Question: image of the issue

When I try to remove the specified data from this dropdownlist I am still left with a selectable white space where the item use to be, this is the case even if I try to specify by id, I attached an image to demonstrate the issue. Any suggestions would be greatly appreciated
'''
{
contentElement.append(
$("<p>All boardrooms are available at this time.</p><br/>"),
$("<div style='margin-top:10%' />").attr("id", "selector").dxSelectBox({
placeholder: "Choose the boardroom you would like to book",
//
valueExpr: "id",
displayExpr: function(item) {
if(item && item.name != "Training Room" && item.name != "Ada Lovelace" && item.name != "Alexander G Bell")
return item.name + " " + '('+item.seats+ " "+'seats'+')';
},
onOpened: function(e){
e.component.option("dataSource", availBoardrooms)
e.component.getDataSource().reload();
},
onValueChanged: function(e){
$("[name='boardroom']").val(e.value);
$("[name='boardroom']").change();
window.name = quickSelectDate;
}
})
)
}
'''
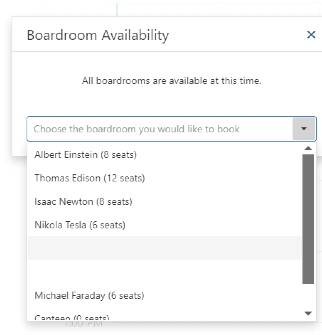
Answer: I presume you are getting invalid data from your data source, you can add a slight validation where you are adding the dropdown options
'''
onValueChanged: function(e){
if(e.value.length)
{
// Add dropdown option
}
}
'''